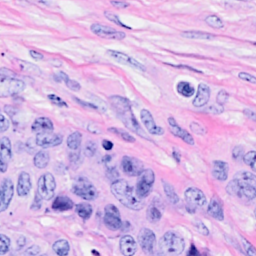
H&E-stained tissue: Breast